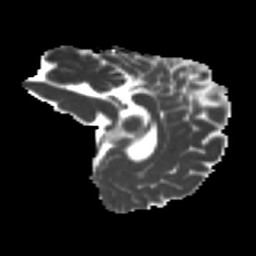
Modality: MD
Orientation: sagittal
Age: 22
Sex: male
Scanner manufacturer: ge
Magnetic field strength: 3 T
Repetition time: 7.8 s
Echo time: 0.0606 s